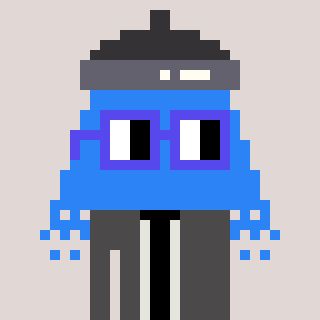
a pixel art character with square blue glasses, a shower-shaped head and a grayscale-colored body on a warm background